Interaction volume radius: 5 \u00c5
Interaction volume height: 35 \u00c5
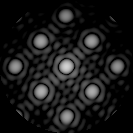
Disorder parameter: 0.04359